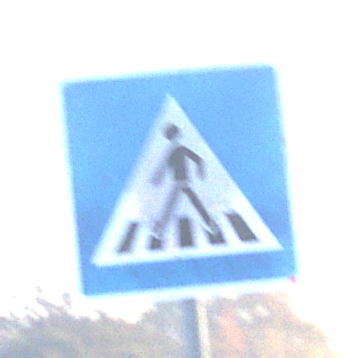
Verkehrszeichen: FussgaengerueberwegRechts
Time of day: Dawn
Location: Outdoor (Nature)
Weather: Clear
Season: NotSpecified
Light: Natural